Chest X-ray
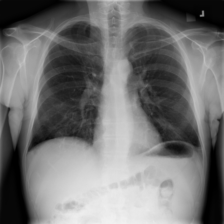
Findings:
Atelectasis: positive
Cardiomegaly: negative
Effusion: negative
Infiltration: negative
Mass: negative
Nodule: negative
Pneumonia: negative
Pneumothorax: negative
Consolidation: negative
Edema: negative
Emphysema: negative
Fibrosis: negative
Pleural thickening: negative
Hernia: negative